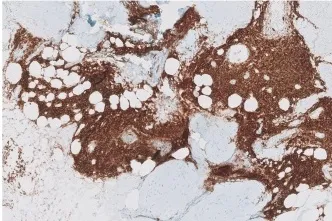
B) Immunohistochemistry (CD3-staining) of tissue from the lateral and medial lower quadrant of the left breast of our 62-year-old patient.
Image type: pathology (immunostaining)